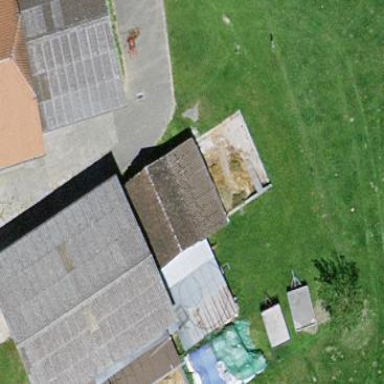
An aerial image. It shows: Rural barn.